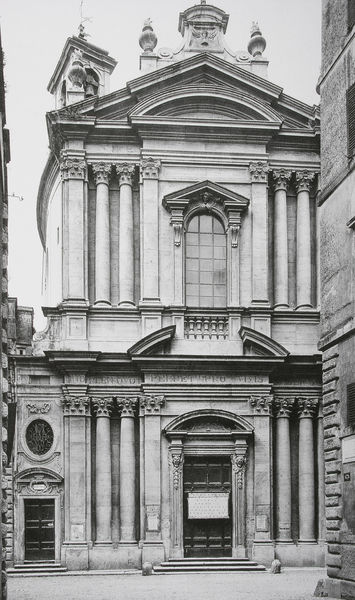
Titel: Fassade
Künstler: Ferdinando Fuga
Standort: Rom
Institution: Santa Maria dell'Orazione e della Morte
Schlagwörter: himmel, weiß, dreieck, kirchturm, fenster, glas, grau, holz, paris, schwarz, strasse, säule, säulen, tür, dach, gebäude, haus, wand, architektur, barock, stein, brüstung, kirche, klassizismus, front, renaissance, kreis, oval, rund, turm, ecke, bogen, fassade, gasse, türen, venedig, giebel, mauer, platz, pilaster, rundbogen, treppe, detail, symmetrie, inschrift, ornamente, durchgang, stufen, tor, foto, fotografie, photographie, bögen, segment, eingang, eng, schild, außen, komposit, medaillon, türmchen, türme, balustrade, scheiben, symmetrisch, scheibe, schwarz weiss, seite, kapitelle, rom, kapitell, photo, halbkreis, fragment, segmentbogen, fries, dreiecksgiebel, portal, rustika, sims, doppelsäulen, gesims, skulpturen, pforte, risalit, mauern, portikus, florenz, wien, kassettentür, gothik, korinthisch, rundung, gothisch, aufnahme, verzierungen, gebälk, aufriss, ädikula, kolossalordnung, hauptfassade, rotunde, säulenordnung, ordnung, segmentgiebel, rundbau, halbsäulen, seiteneingang, entasis, öffentlich, architekturfotografie, ochsenauge, gebrochen, venezianisch, kirchenportal, sprenggiebel, kirchenfassade, hausecke, gesprengter giebel, segmentbogengiebel, neoklassizistisch, st. sulpice, ss, barockkirche, museumeingang, goldenes dreieck, ovales fenster